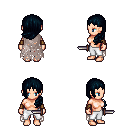
a pixel art fantasy rpg character, female body template, human, light skin, gray tattered cape, white pants, raven left-swept hairstyle, leather bracers, dagger, four views (front, back, left, right), 2x2 character sprite sheet, small pixel art, hard edges, no anti-aliasing